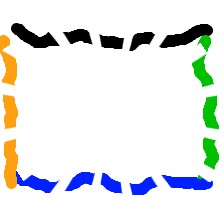
Shape: rectangle